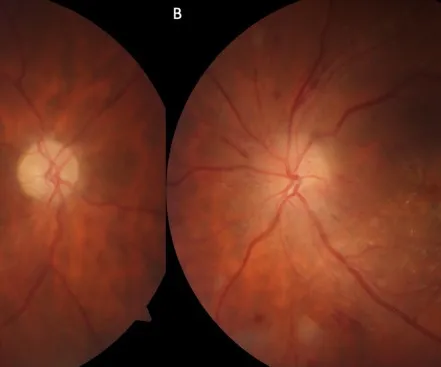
Atrophic and cupless disc, exudates accumulated in the inferior arcuate of the right eye (A).
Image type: ophthalmic_imaging (fundus_photograph)